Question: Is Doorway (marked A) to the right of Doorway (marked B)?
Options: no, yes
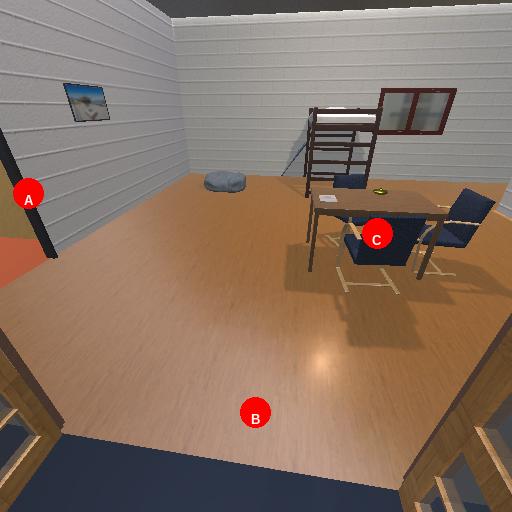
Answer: no